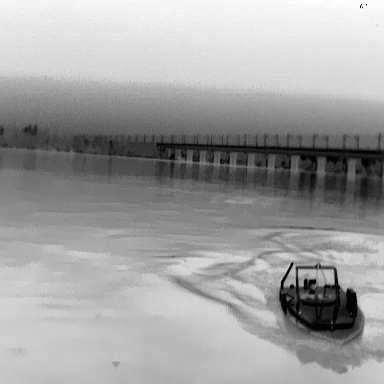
There is a canoe in the infrared image.